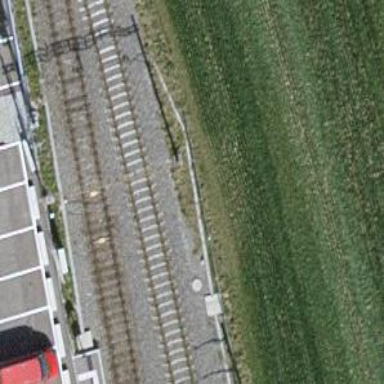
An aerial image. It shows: Railway siding with one electrified track and contact line.